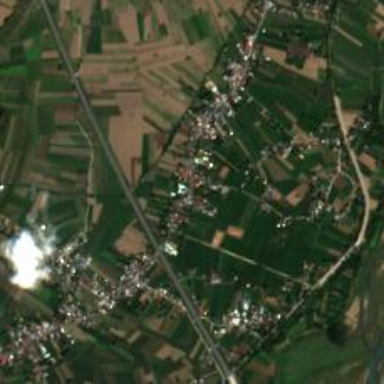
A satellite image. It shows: Village.